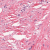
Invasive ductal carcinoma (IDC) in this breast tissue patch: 1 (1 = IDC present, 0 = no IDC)